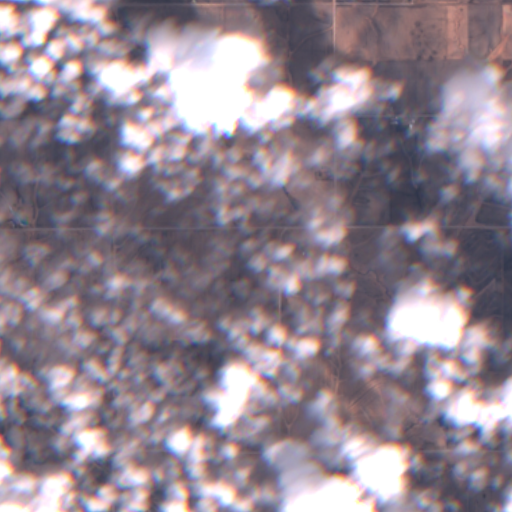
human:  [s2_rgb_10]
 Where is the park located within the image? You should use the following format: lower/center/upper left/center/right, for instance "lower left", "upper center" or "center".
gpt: The park is located in the lower right of the image.
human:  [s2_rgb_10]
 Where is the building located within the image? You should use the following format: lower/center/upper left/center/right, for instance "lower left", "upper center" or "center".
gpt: The building is located in the upper center of the image.
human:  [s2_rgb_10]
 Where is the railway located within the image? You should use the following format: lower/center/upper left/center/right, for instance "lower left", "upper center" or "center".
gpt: The railway is located in the upper left of the image.
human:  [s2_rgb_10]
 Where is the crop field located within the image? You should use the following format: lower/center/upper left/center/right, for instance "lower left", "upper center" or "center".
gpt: There is no crop field in the image.